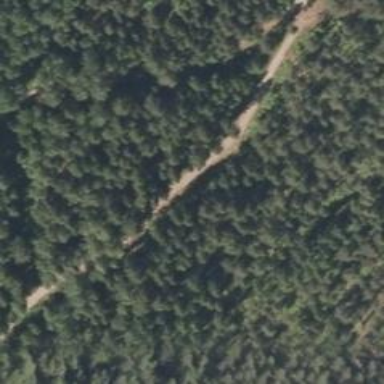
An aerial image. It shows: Path.